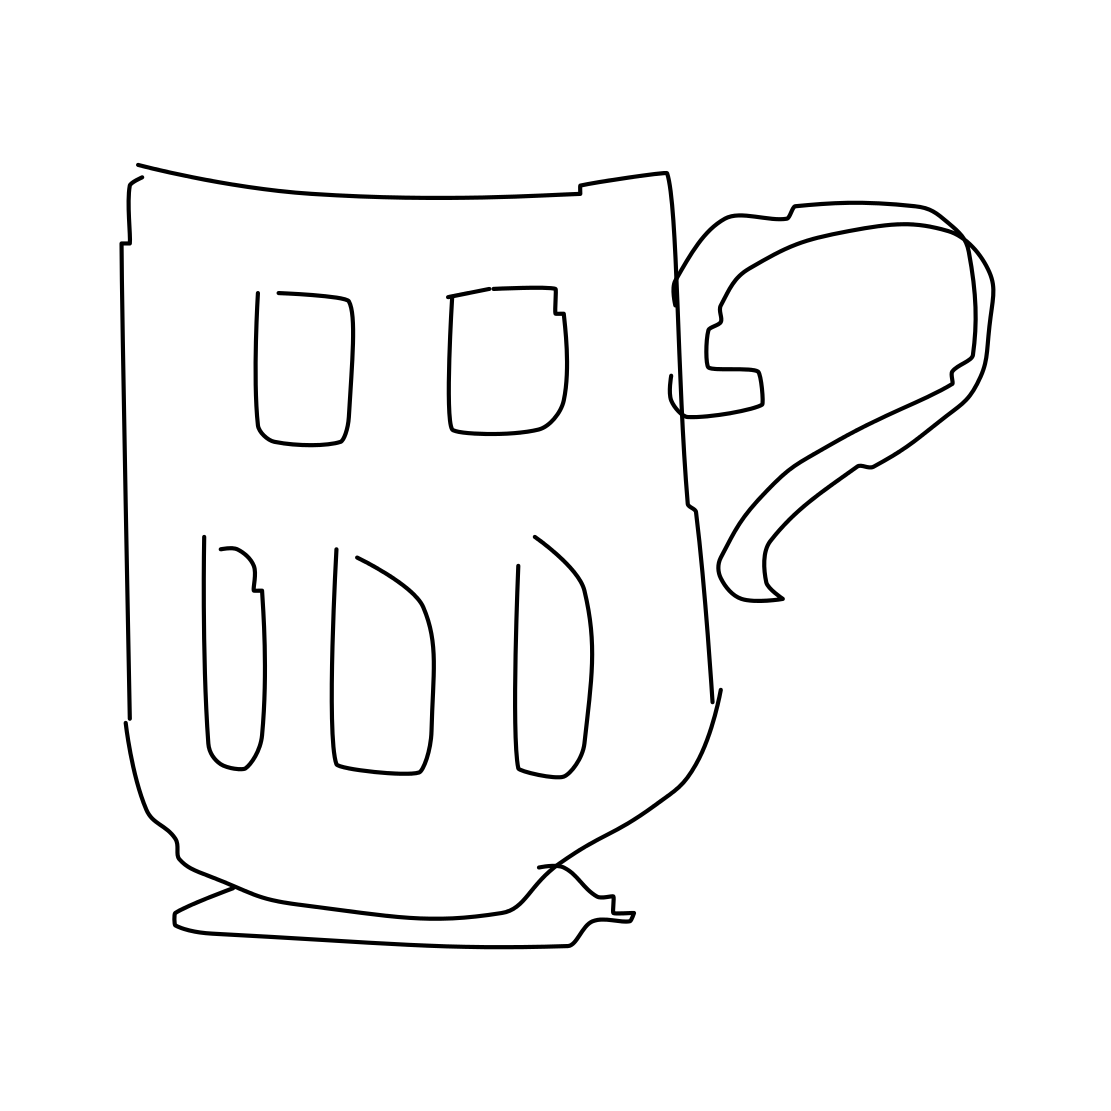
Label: beer-mug